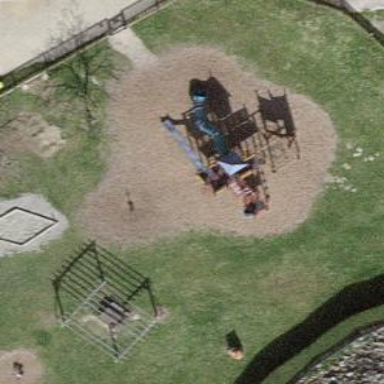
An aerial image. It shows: Playground featuring themed structure.